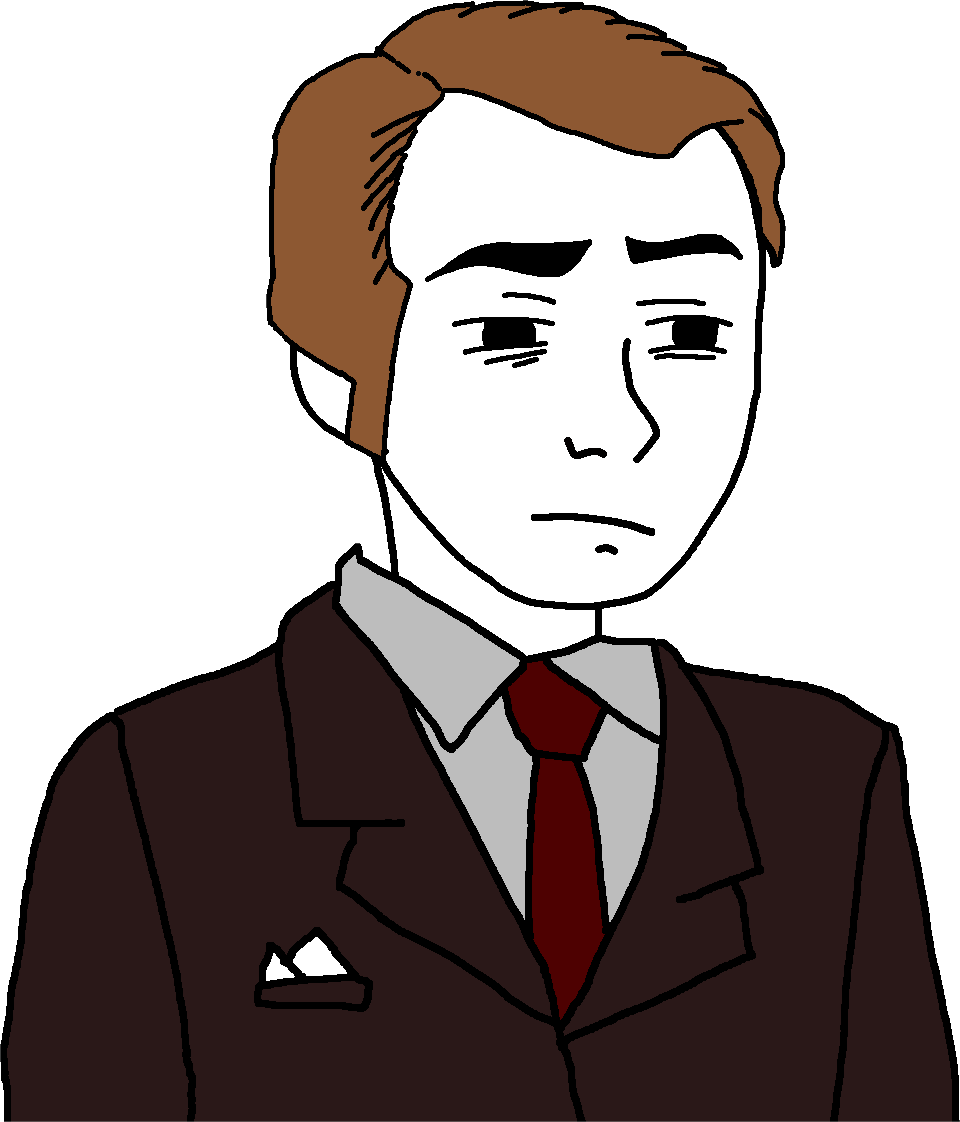
Label: 5_Twinkjak